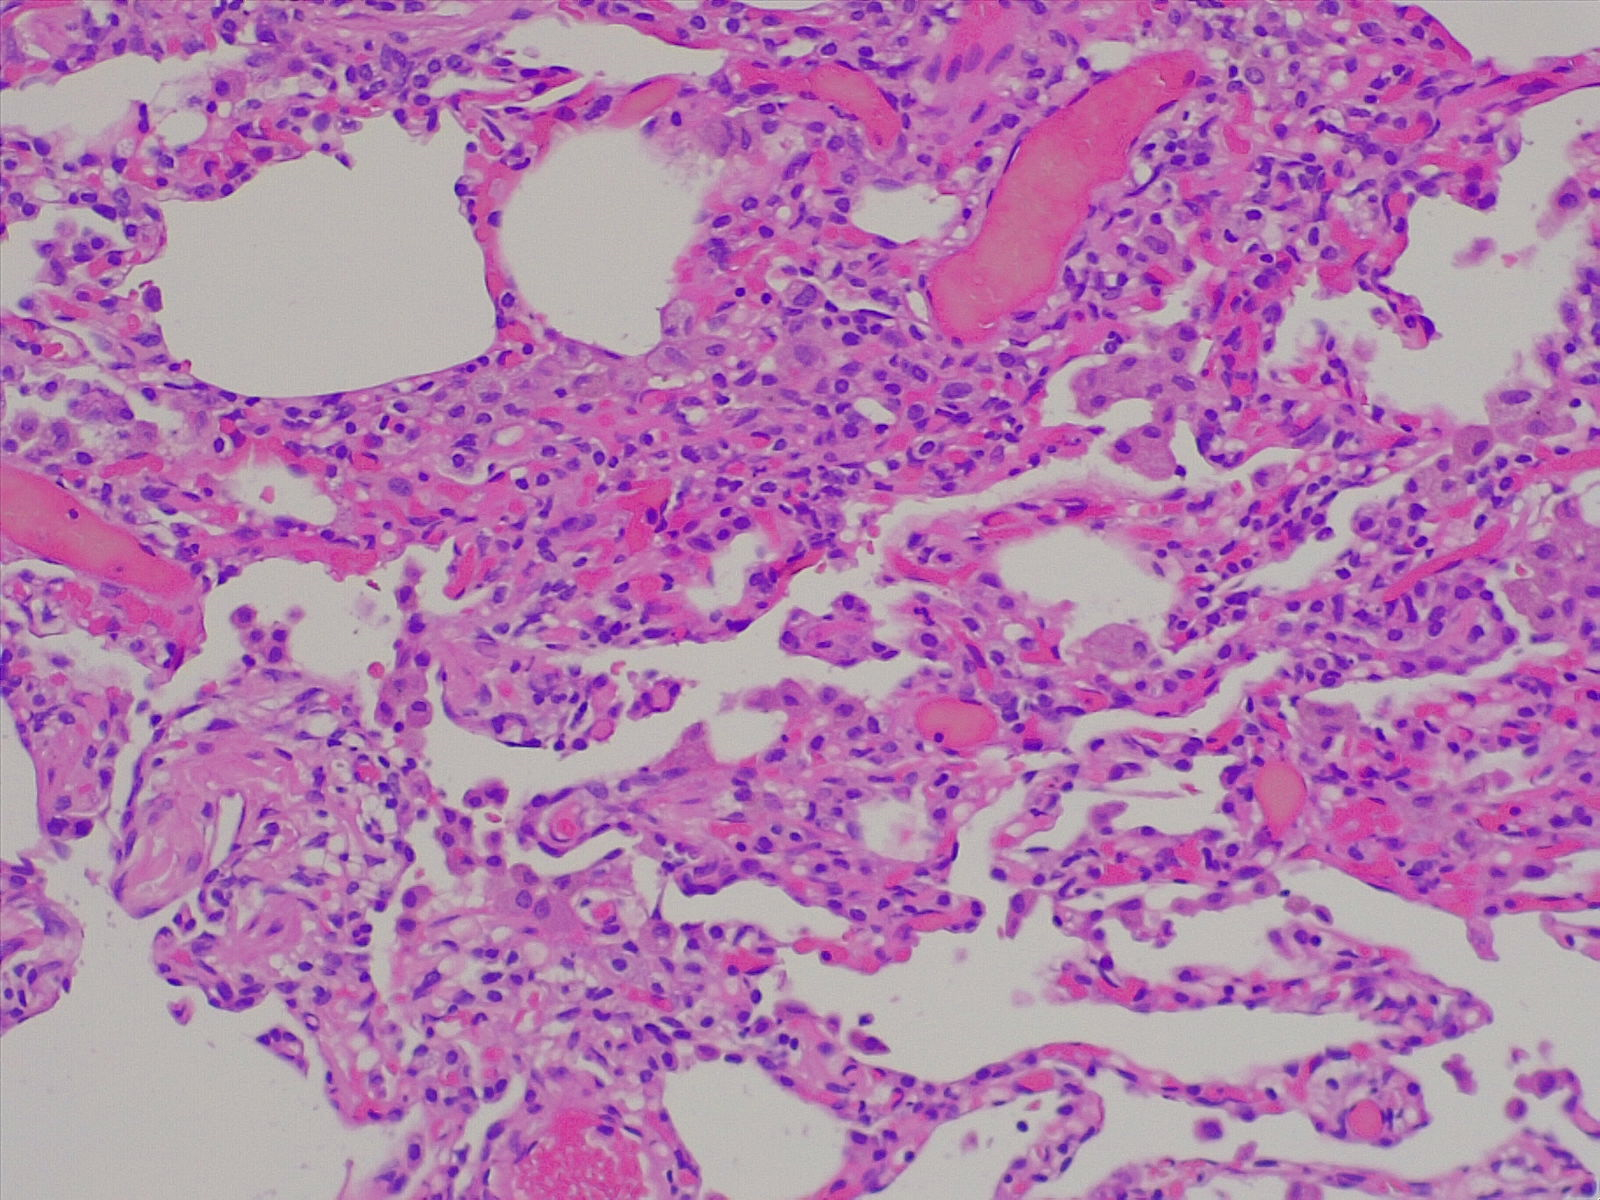
Label: normal lung tissue